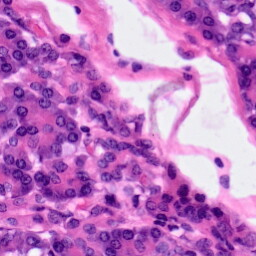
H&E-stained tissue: Pancreatic